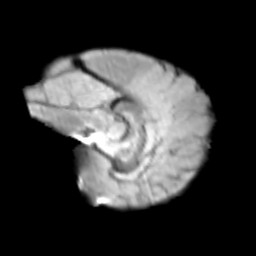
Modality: T2w
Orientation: sagittal
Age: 11
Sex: male
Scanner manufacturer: siemens
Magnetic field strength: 3 T
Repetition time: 3.8 s
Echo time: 0.07 s